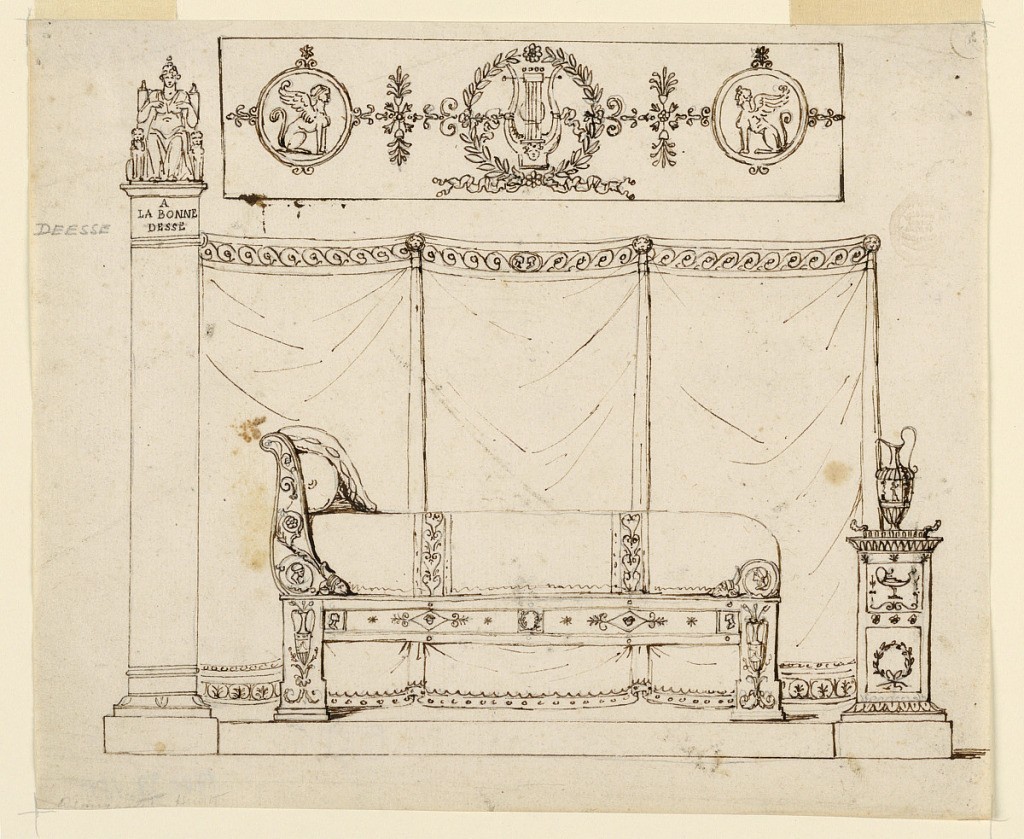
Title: Design for Bedroom Furniture
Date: ca. 1810
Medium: Graphite, pen and ink on paper
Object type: Drawing
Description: Design for an Empire style bedroom. At center, a couch with one scrolling arm stands on a platform. At right, a classical stand with an ewer. At left, a column inscribed "la bonne desse" (the good goddess). Atop this, an enthroned woman. Behind, are three panels of drapery separated by standards with lion masks. Above this, a horizontal panel with a lyre within a laurel wreath.